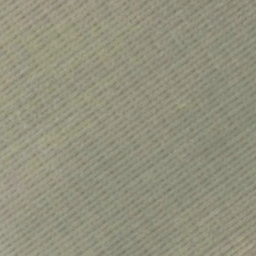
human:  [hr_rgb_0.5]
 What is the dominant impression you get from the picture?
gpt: farmland